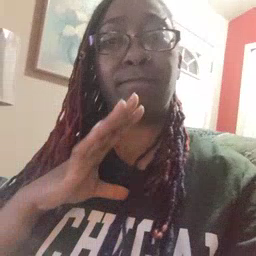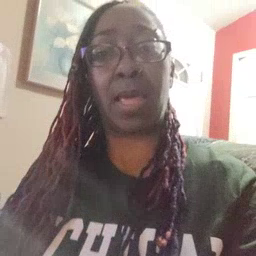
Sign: fine